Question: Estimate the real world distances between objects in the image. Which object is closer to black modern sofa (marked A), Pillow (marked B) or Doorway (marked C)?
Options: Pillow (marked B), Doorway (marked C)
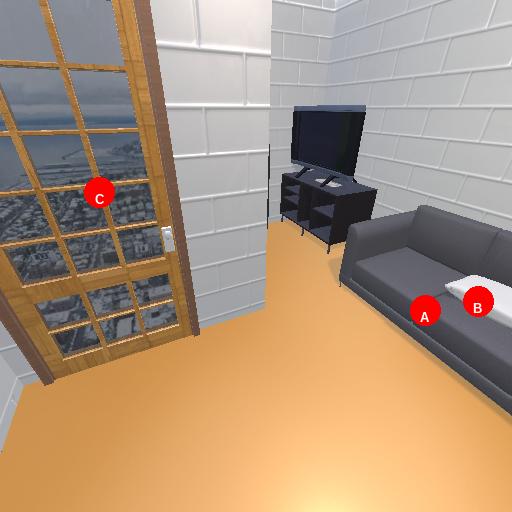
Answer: Pillow (marked B)